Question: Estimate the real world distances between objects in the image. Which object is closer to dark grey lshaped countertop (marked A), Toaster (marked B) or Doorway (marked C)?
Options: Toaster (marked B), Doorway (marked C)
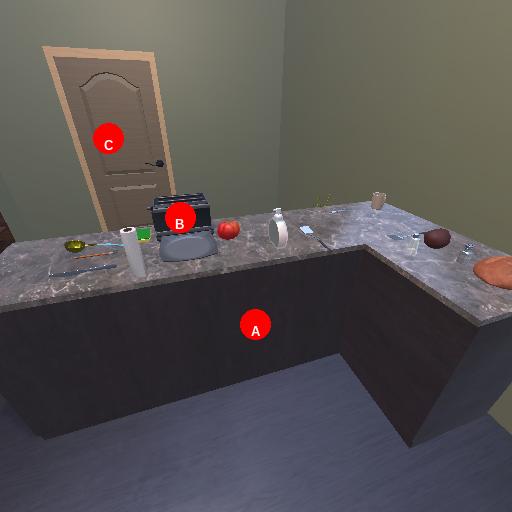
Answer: Toaster (marked B)